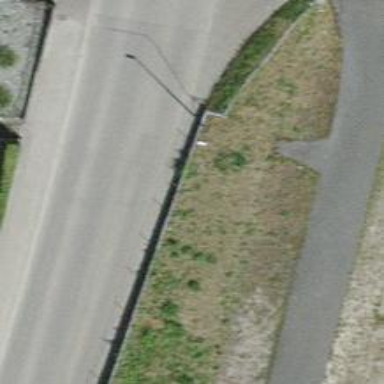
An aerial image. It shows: Abandoned railway yard with one track.